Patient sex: M
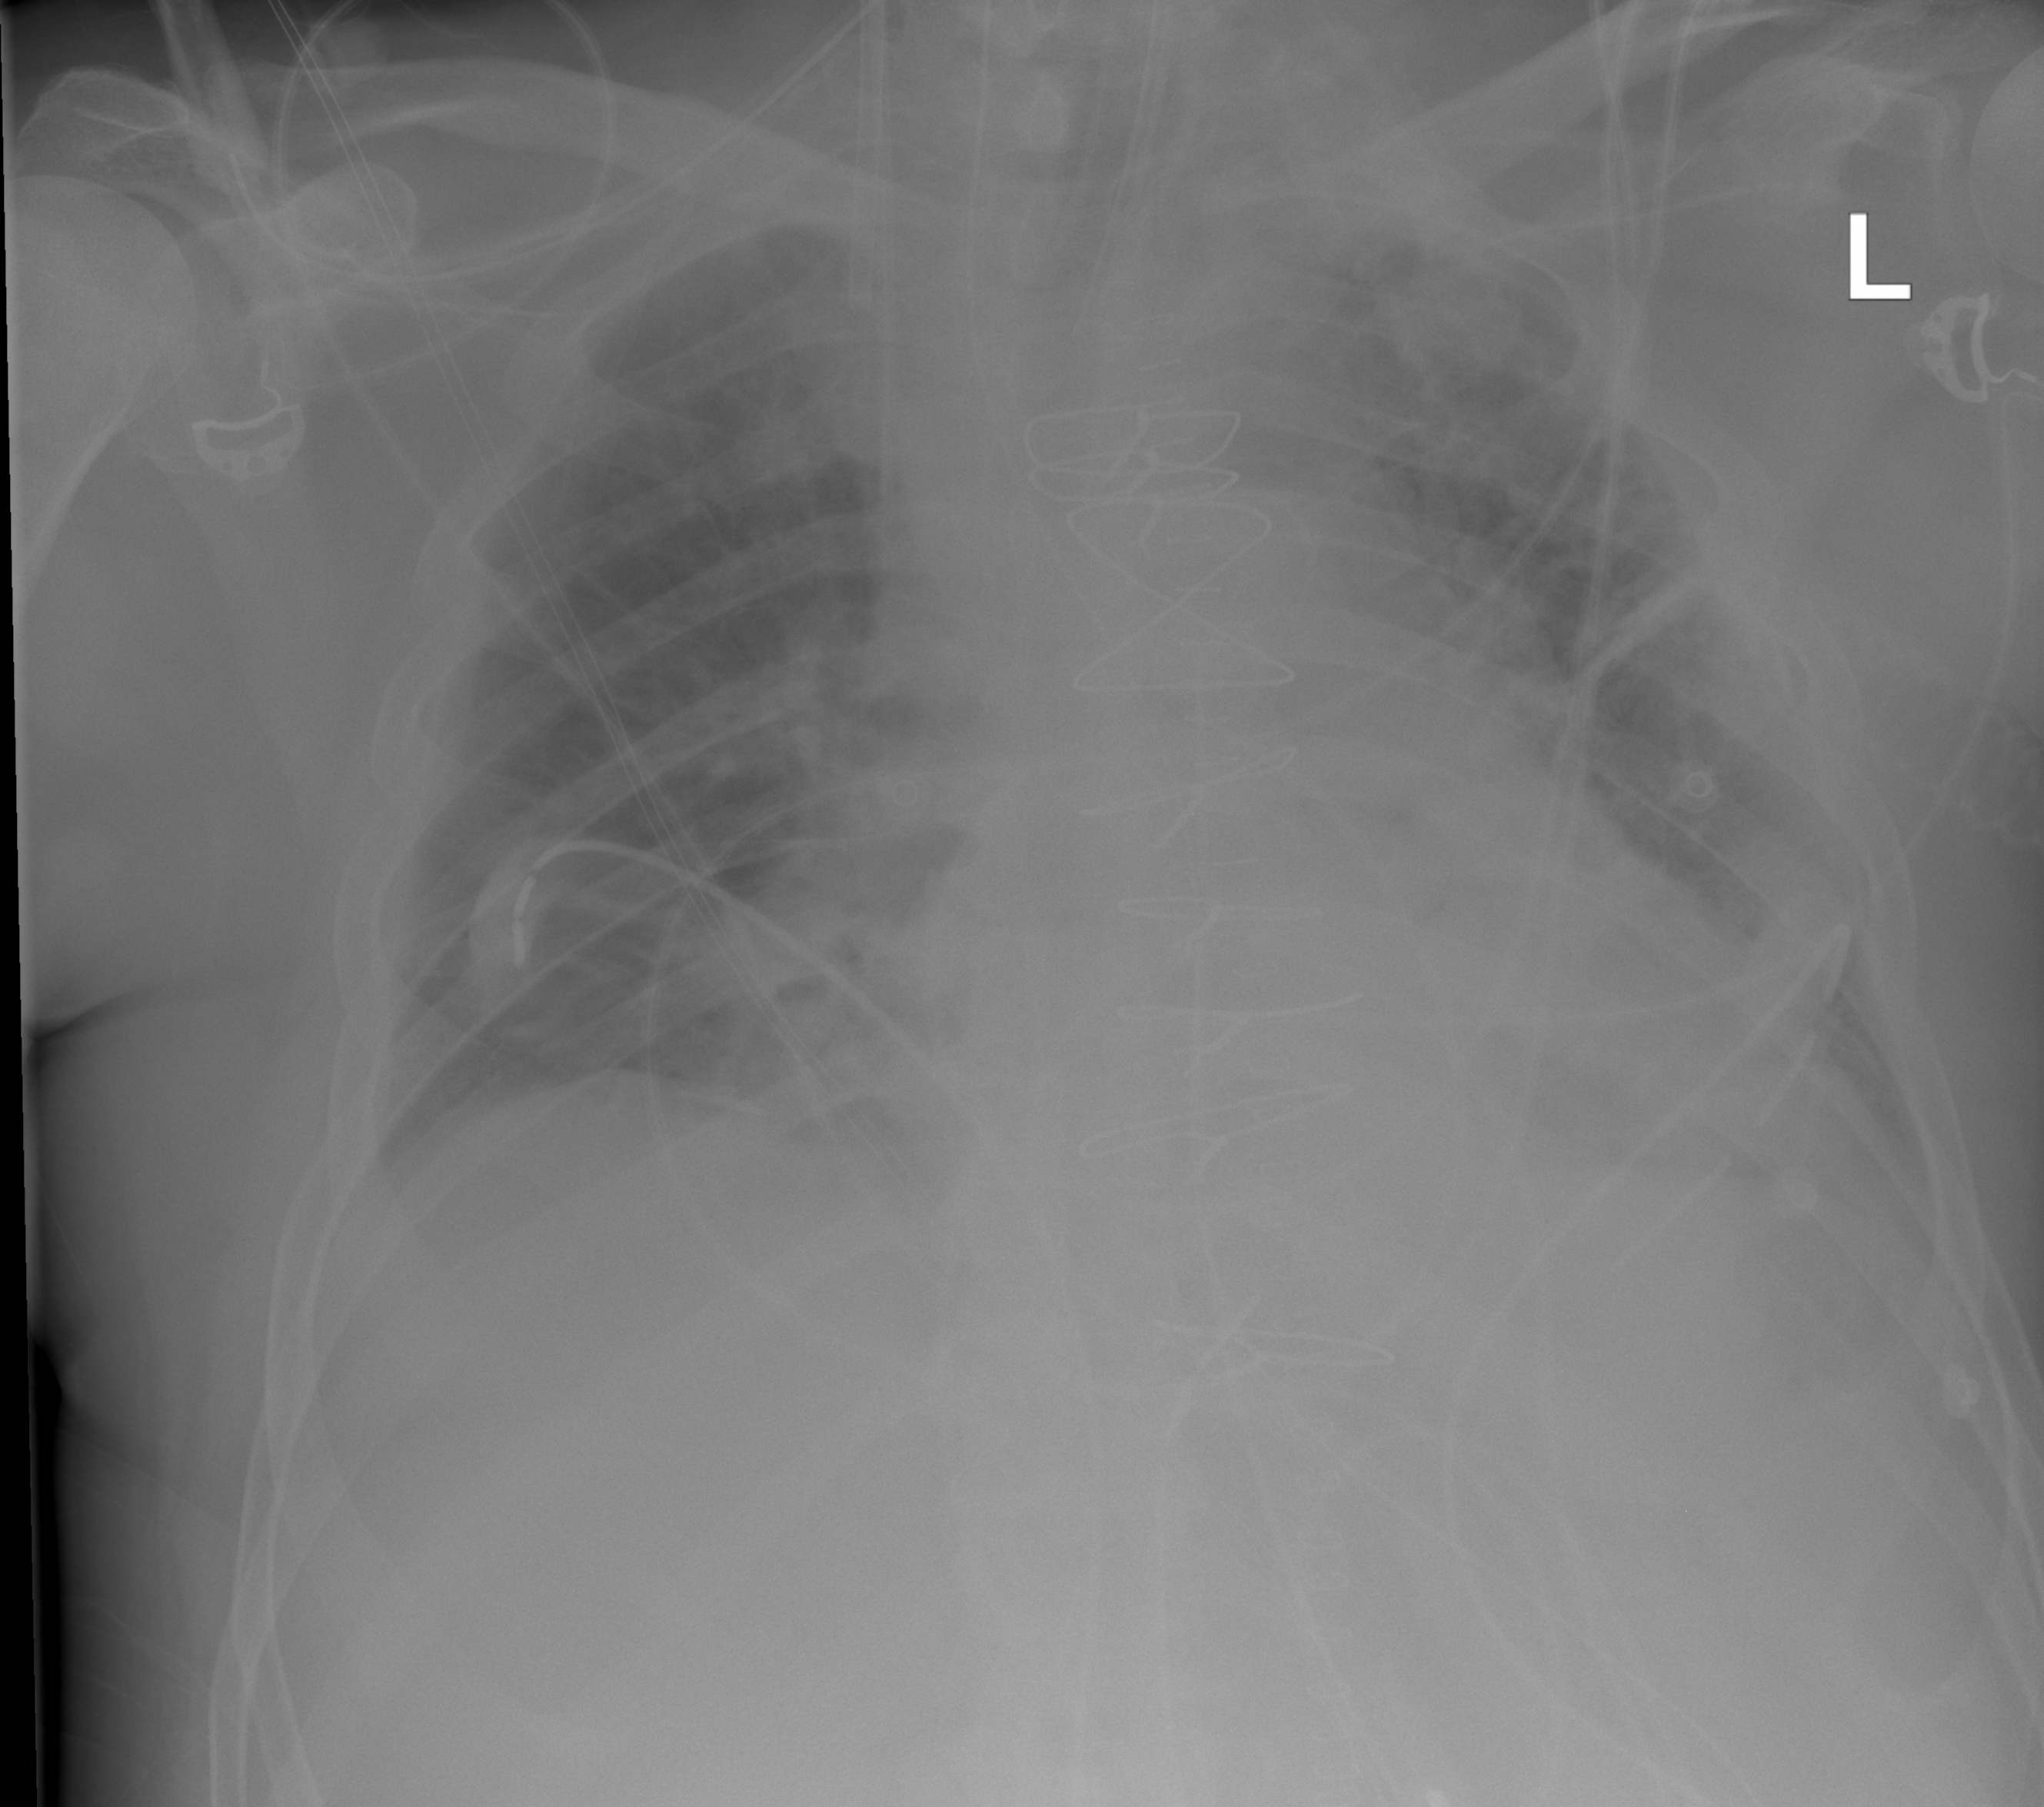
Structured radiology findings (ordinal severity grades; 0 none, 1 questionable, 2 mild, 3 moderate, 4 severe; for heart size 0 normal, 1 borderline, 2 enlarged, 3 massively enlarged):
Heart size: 1
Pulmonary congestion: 2
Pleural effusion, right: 1
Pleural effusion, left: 2
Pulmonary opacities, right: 2
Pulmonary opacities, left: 2
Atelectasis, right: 0
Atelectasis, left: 2